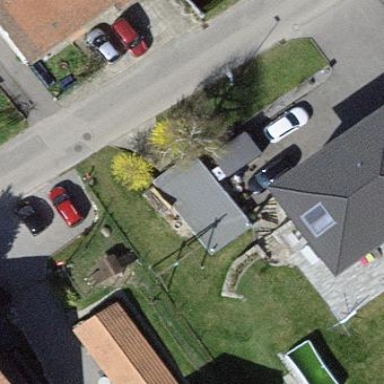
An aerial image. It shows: Garage building.